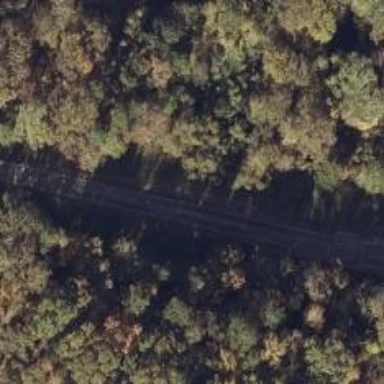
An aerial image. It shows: Unclassified road.